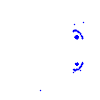
Particle: pion